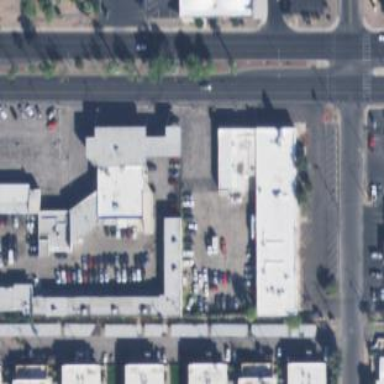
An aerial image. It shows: Building that houses car shop.